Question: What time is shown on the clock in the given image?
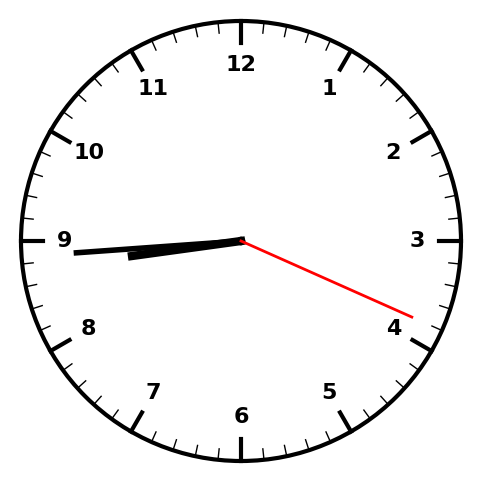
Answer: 08:44:19